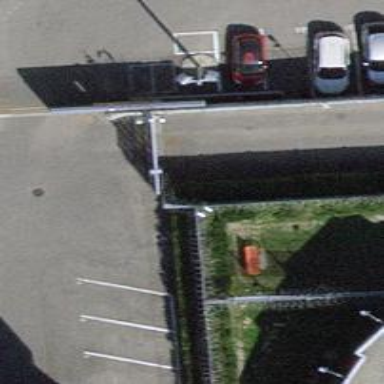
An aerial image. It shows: Gate.